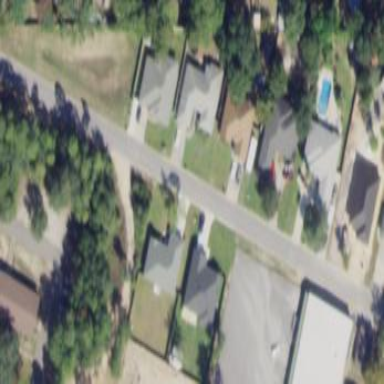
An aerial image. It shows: Residential area consisting of single-family homes.